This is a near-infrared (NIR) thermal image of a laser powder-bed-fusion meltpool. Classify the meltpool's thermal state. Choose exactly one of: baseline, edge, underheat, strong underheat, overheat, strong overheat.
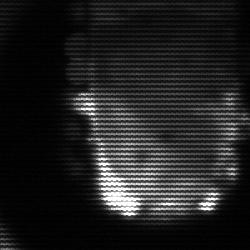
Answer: baseline